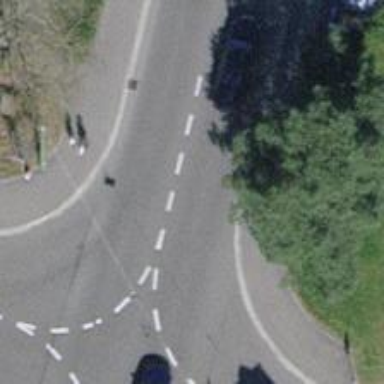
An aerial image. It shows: Uncontrolled crossing on the road.